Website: lowes
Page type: review-order
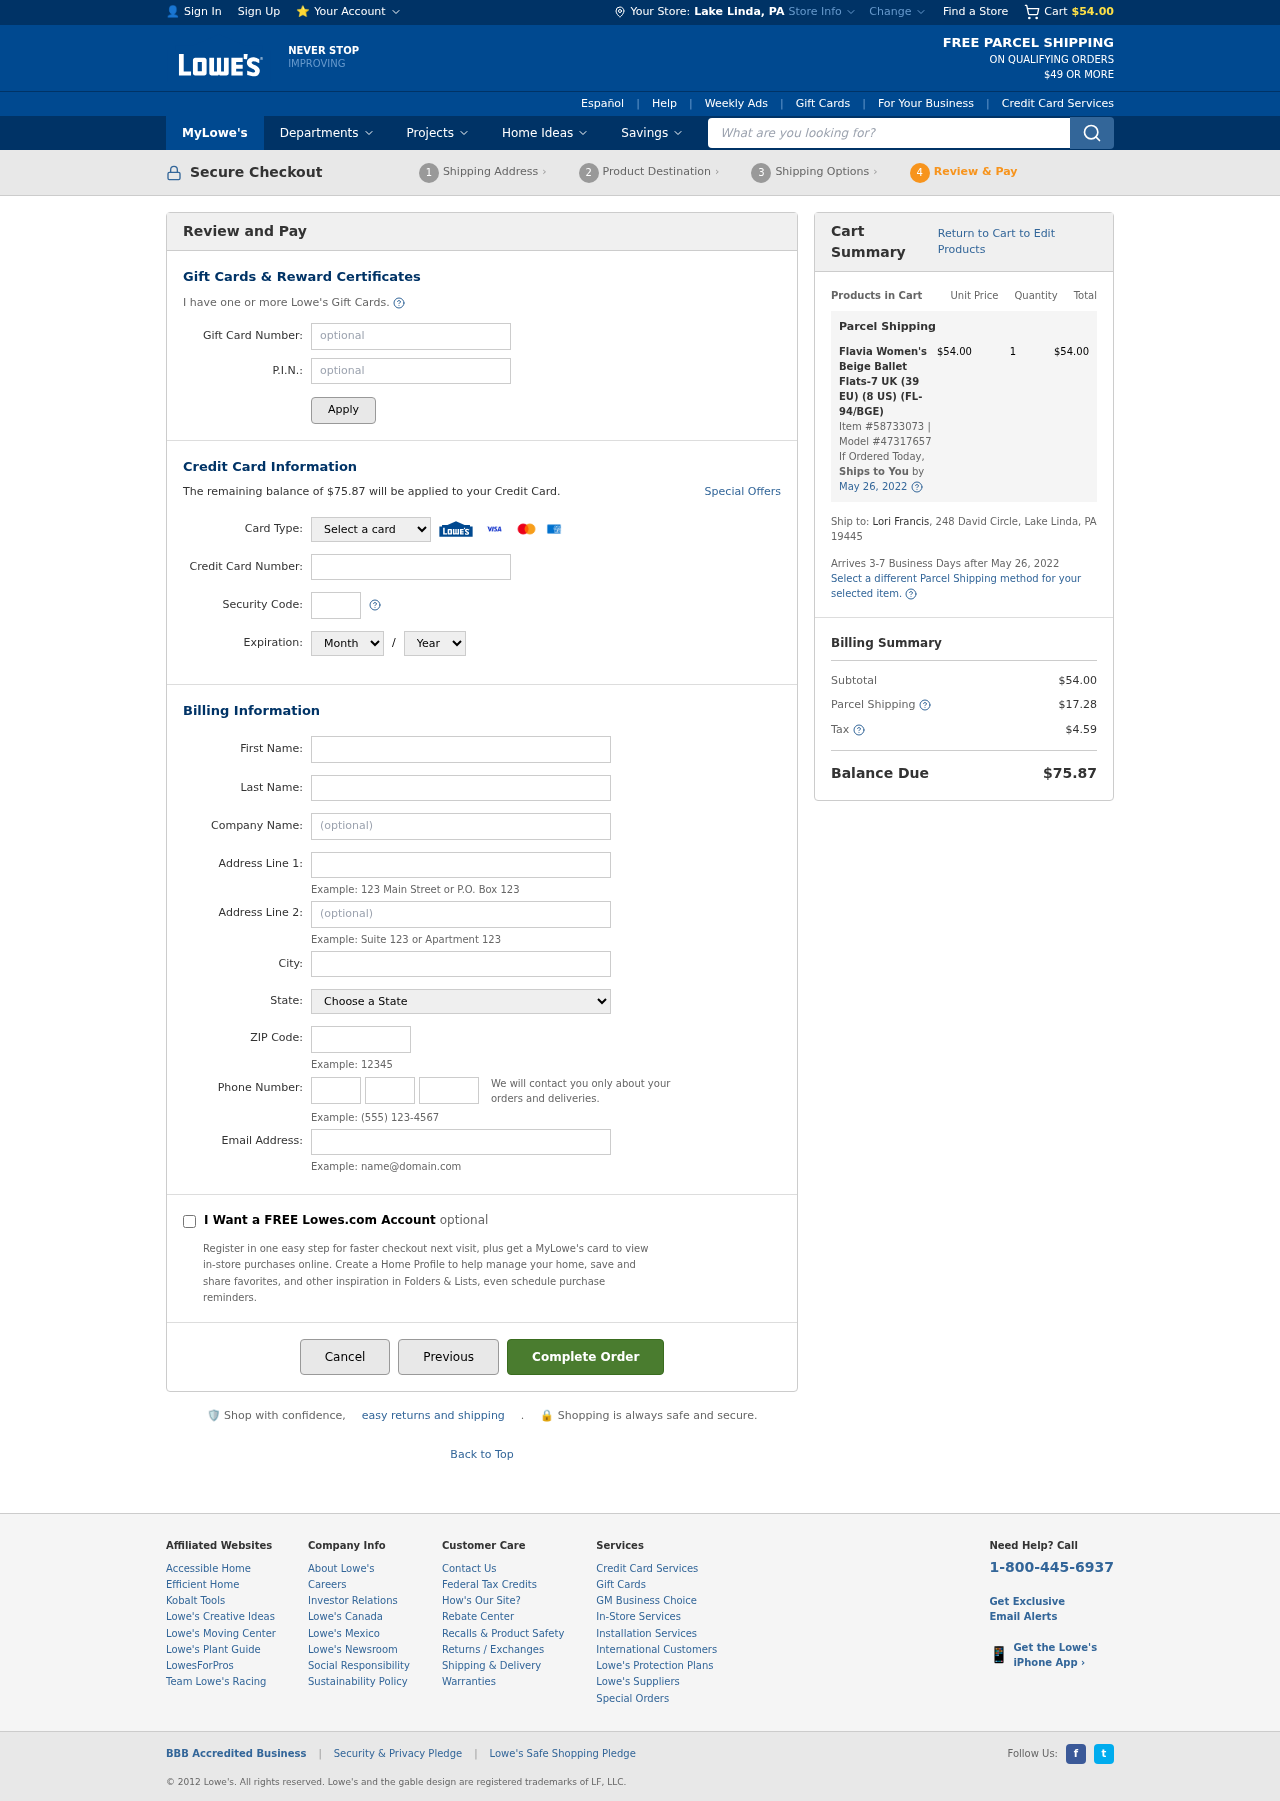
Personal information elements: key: PII_CARD_CVV
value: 0395
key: PII_CARD_EXPIRY_MONTH
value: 11
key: PII_CARD_EXPIRY_YEAR
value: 29
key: PII_CARD_NUMBER
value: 3707 4527 5864 553
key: PII_CARD_TYPE
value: American Express
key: PII_CITY
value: Lake Linda
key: PII_CITY_STATE
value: Lake Linda, PA
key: PII_EMAIL
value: lori_francis@yahoo.com
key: PII_FIRSTNAME
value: Lori
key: PII_LASTNAME
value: Francis
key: PII_PHONE_AREA
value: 395
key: PII_PHONE_PREFIX
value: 231
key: PII_PHONE_SUFFIX
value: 5426
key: PII_POSTCODE
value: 19445
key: PII_STATE
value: Pennsylvania
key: PII_STREET
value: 248 David Circle
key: PII_STREET2
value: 248 David Circle
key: PII_FULLNAME2
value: Lori Francis
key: PII_STATE_ABBR
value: PA
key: PII_POSTCODE_FULL
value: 19445
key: PII_CITY_STATE_ZIP
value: Lake Linda, PA 19445
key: PII_POSTCODE_NUMERIC
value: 19445
Product elements: key: PRODUCT1_NAME
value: Flavia Women's Beige Ballet Flats-7 UK (39 EU) (8 US) (FL-94/BGE)
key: PRODUCT1_PRICE
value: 54
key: PRODUCT1_QUANTITY
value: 1
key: PRODUCT1_ITEM_NUMBER
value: Item #58733073
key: PRODUCT1_MODEL_NUMBER
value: Model #47317657
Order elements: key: ORDER_SUBTOTAL
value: $54.00
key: ORDER_BALANCE_DUE
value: $75.87
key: ORDER_SHIPPING_DATE
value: May 26, 2022
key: ORDER_ITEM_TOTAL
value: $54.00
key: ORDER_SHIPPING_DATE2
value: May 26, 2022
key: ORDER_SHIPPING_COST
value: $17.28
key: ORDER_TAX
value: $4.59
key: ORDER_TOTAL
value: $75.87
Search elements: key: HEADER_SEARCH
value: What are you looking for?